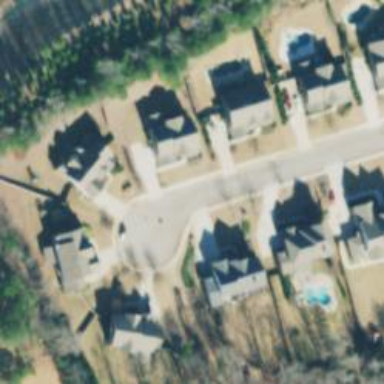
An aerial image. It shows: Driveway.